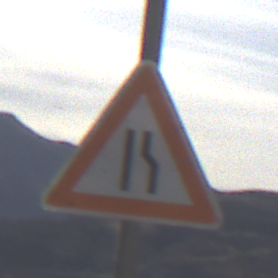
Verkehrszeichen: EinseitigVerengteFahrbahnRechts
Umgebung: Outdoor, Nature
Tageszeit: MorningAfternoon
Wetter: PartlyCloudy
Licht: Natural
Jahreszeit: NotSpecified
Kontrast: HighContrast